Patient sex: F
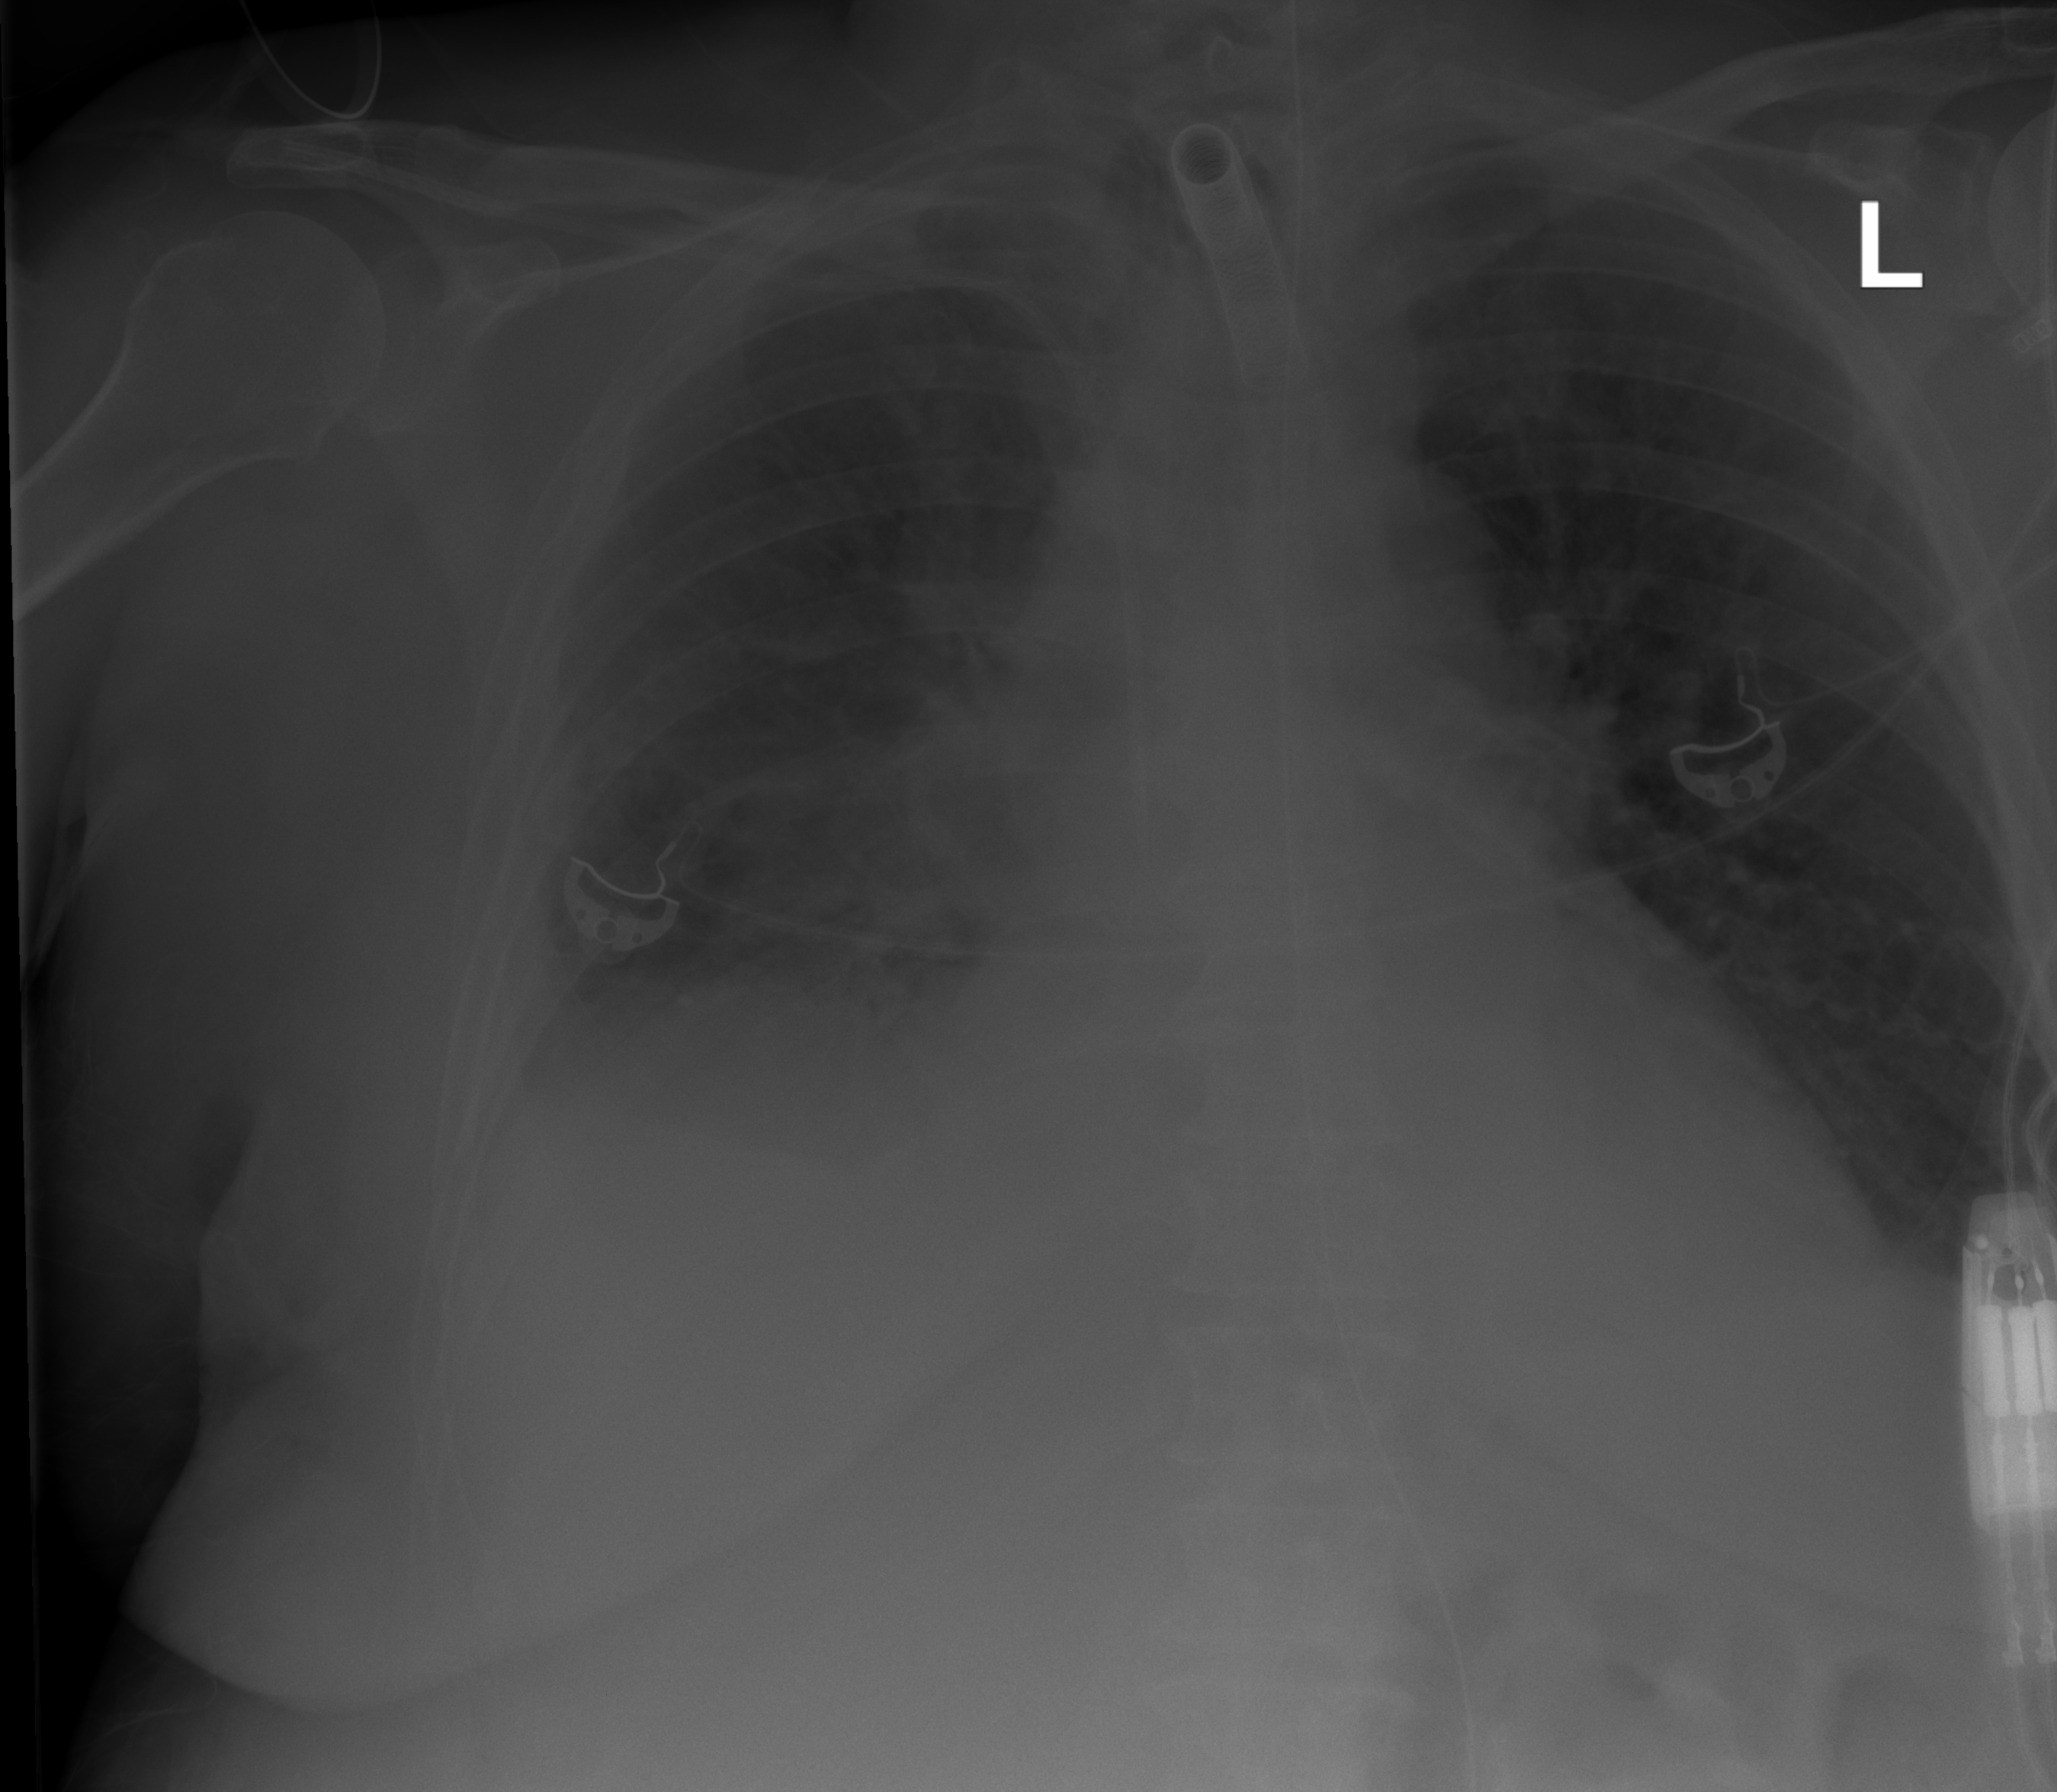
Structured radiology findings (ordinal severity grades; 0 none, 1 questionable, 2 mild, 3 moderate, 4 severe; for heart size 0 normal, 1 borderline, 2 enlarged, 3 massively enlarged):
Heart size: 2
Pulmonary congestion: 3
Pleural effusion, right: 2
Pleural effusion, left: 1
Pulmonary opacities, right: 2
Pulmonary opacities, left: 0
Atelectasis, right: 3
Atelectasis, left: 2